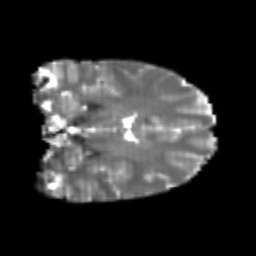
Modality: T2w
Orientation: coronal
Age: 21
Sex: female
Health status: healthy
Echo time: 0.074 s